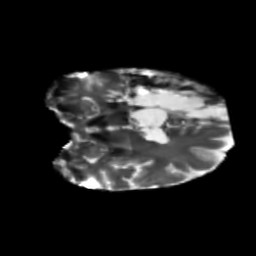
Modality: T2w
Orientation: coronal
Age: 49
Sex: male
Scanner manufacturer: siemens
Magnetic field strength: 3 T
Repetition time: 5.25 s
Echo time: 0.08 s